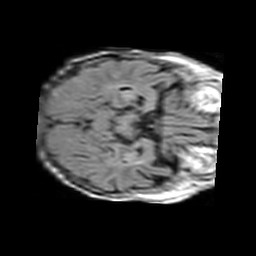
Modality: FLAIR
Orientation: axial
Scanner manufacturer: philips
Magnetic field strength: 1.5 T
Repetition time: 11 s
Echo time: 0.14 s